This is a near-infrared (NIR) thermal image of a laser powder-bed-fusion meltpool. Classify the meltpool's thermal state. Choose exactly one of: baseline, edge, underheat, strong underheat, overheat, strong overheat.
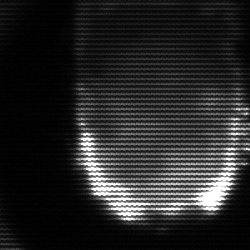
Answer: baseline